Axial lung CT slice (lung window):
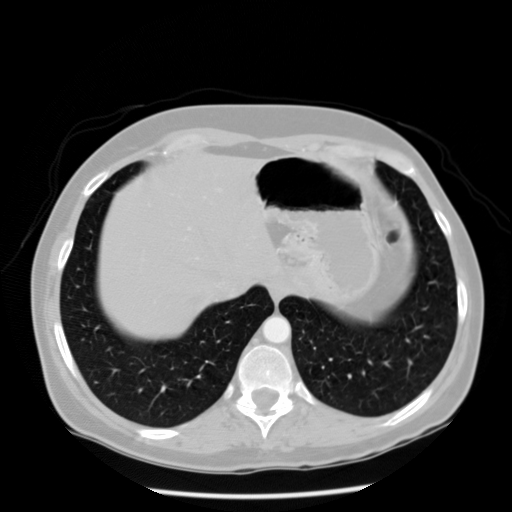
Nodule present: no